Question: ## Description:
Not sure what I did but one day Visual Studio Professional 2013 stopped launching. Unlike the other similar questions asked, this is using VS2013 and the app doesn't even launch. This dialog is all I see:
.
Also, <URL> is the log file from VS if it helps.
## What I've Tried:
- - - -
## What I would like to avoid:
Uninstalling and reinstalling VS2013
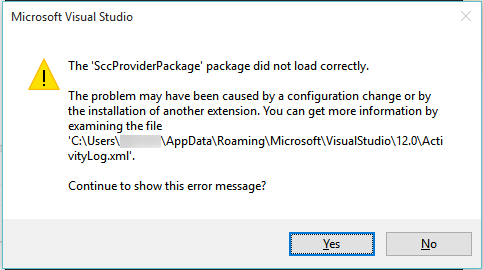
Answer: Installed update 4 because I realized I hadn't yet and everything works now. I don't know what the underlying issue was but updating it fixed it.